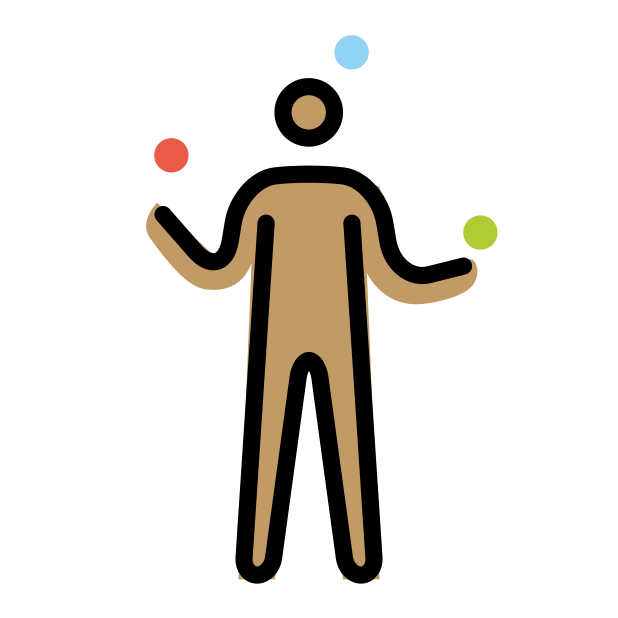
person juggling: medium skin tone